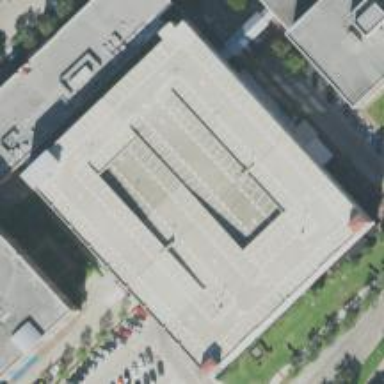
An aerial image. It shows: Multi-storey parking building.